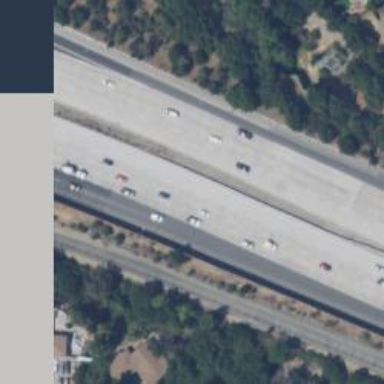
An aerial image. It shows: Motorway.